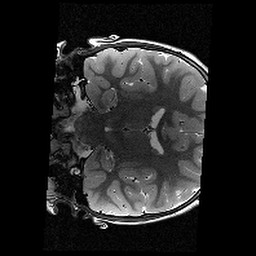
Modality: T2w
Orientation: coronal
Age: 9
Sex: female
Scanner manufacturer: siemens
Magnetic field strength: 3 T
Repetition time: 9.23 s
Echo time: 0.067 s